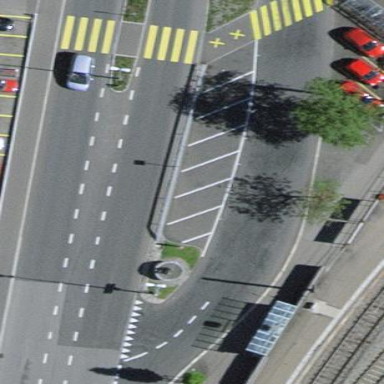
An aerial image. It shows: Parking area along the street side with diagonal orientation.